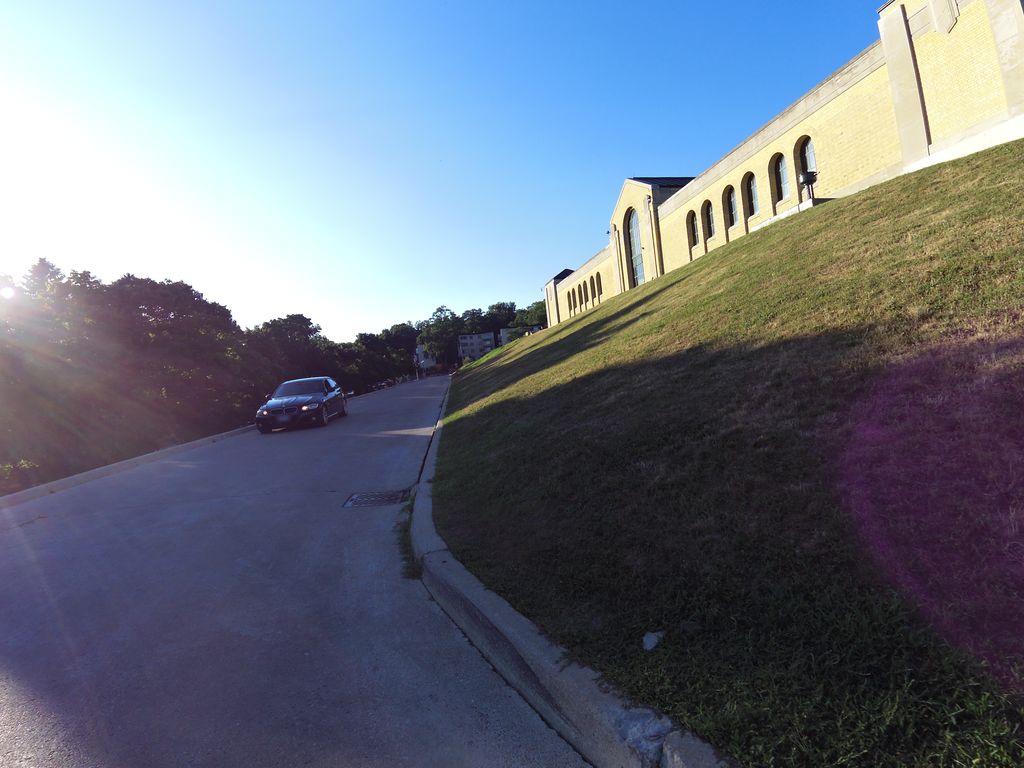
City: toronto